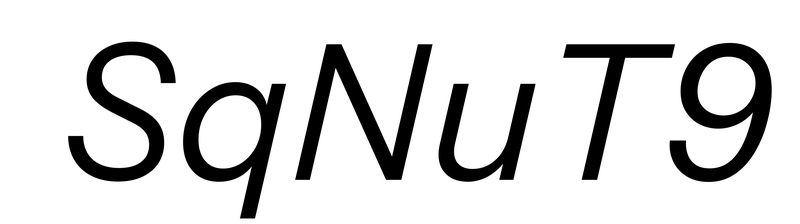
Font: InstrumentSans-Italic_Italic